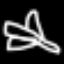
Label: airplane